Field crop: maize
Growth stage: 2
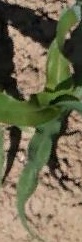
Species: maize